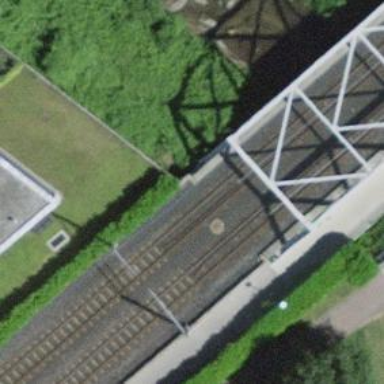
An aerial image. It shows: Narrow gauge railway bridge with electrified contact lines.